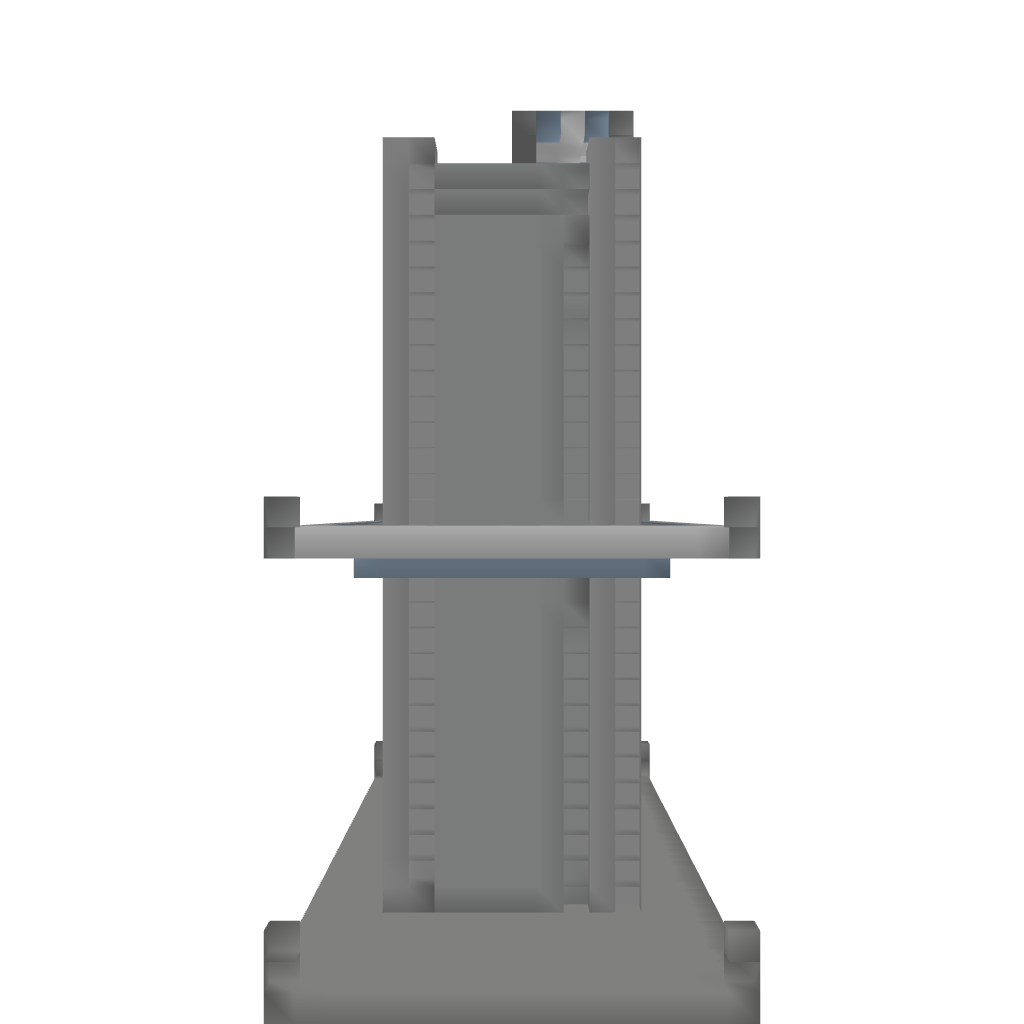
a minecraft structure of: medium castle